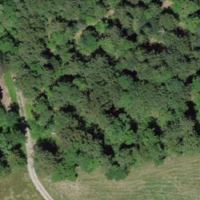
EUNIS habitat code: 43
Species observed at this site:
Hippocrepis emerus